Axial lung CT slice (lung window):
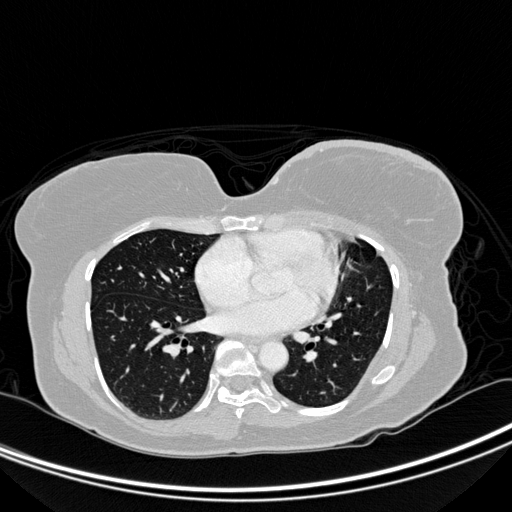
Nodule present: no